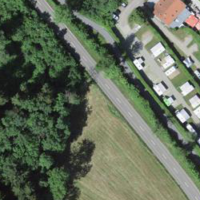
EUNIS habitat code: 53
Species observed at this site:
Pica pica
Corvus corone
Cygnus olor
Fulica atra
Anas platyrhynchos
Parus major